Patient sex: F
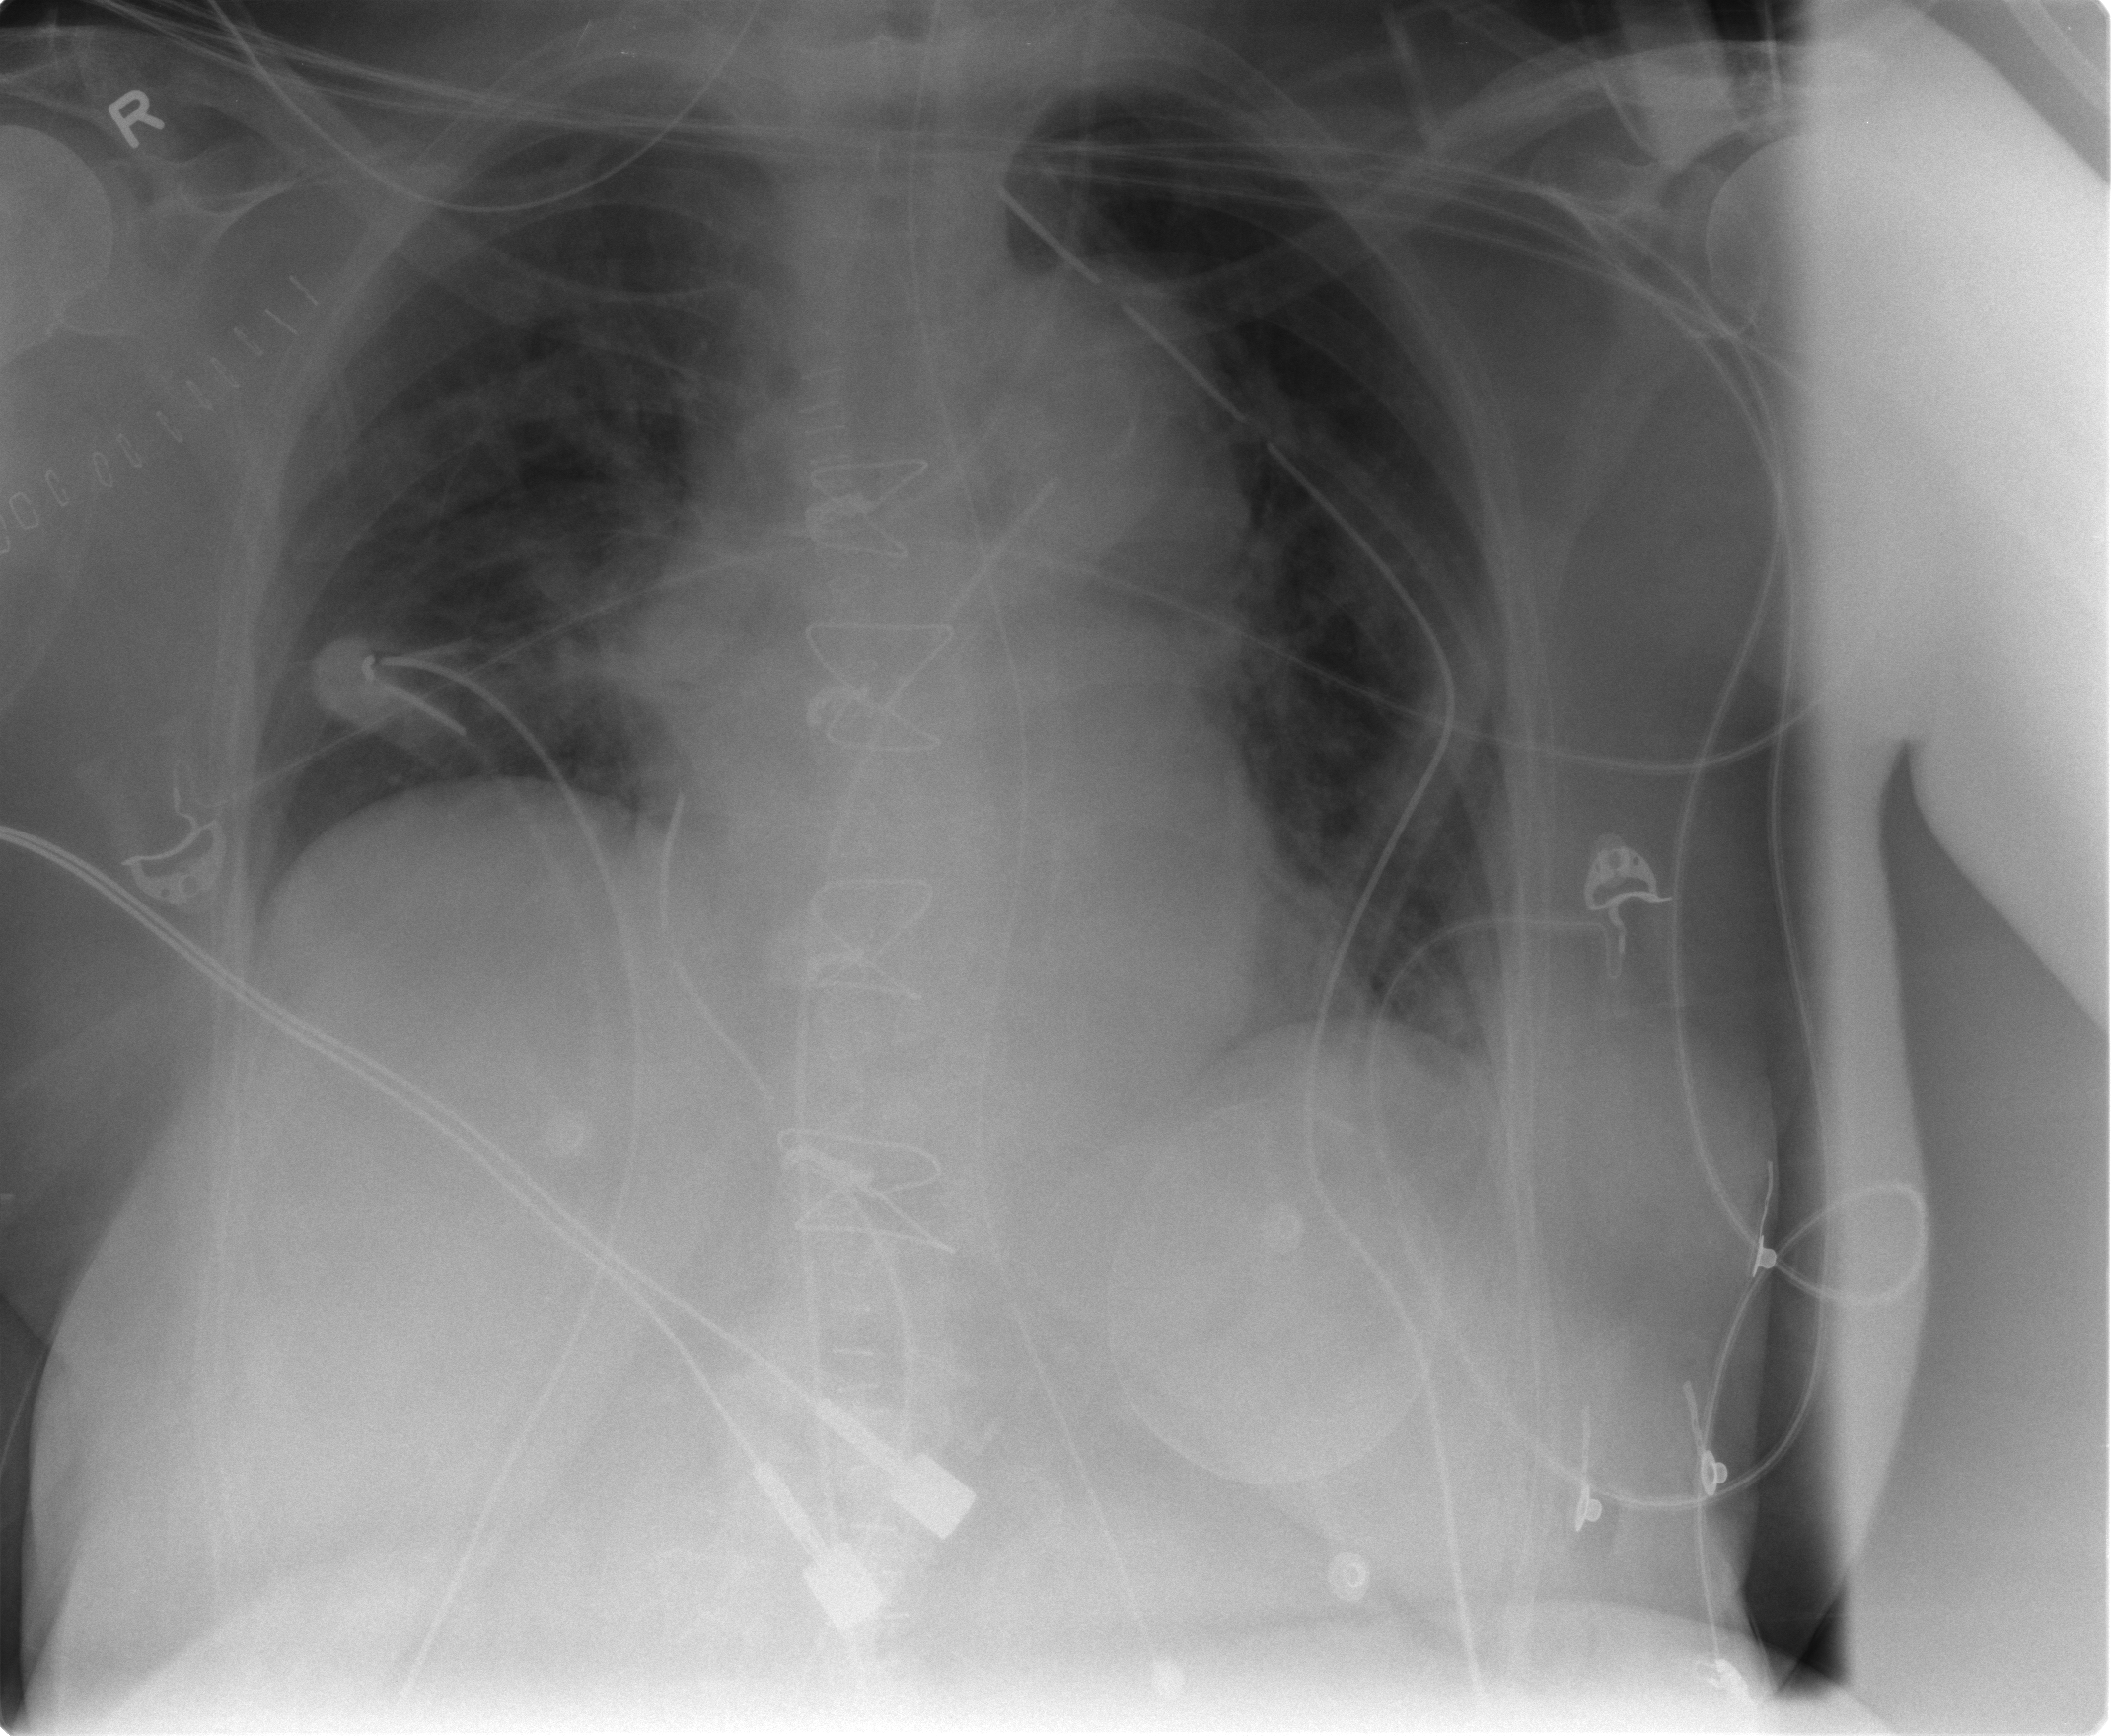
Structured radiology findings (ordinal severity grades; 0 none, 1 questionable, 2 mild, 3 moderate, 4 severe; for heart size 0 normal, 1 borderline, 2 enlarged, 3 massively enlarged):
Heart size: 0
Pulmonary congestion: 2
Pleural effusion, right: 0
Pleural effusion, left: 0
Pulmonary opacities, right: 1
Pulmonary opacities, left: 0
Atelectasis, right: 2
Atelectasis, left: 2